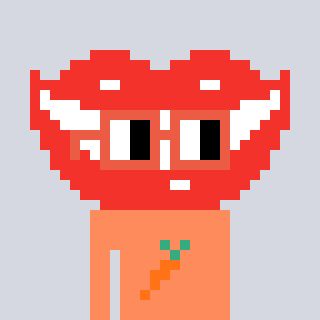
a pixel art character with square orange glasses, a smile-shaped head and a peachy-colored body on a cool background